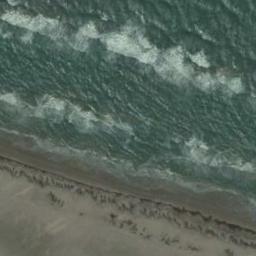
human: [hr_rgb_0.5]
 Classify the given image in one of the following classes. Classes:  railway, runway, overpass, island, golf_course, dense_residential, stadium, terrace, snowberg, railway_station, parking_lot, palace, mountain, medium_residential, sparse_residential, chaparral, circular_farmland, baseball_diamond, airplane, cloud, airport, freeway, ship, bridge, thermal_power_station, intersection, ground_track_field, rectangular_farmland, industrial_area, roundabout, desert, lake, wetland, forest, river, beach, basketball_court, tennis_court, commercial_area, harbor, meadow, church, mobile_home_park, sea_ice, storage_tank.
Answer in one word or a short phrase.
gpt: beach